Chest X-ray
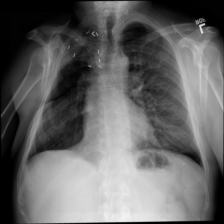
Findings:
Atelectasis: negative
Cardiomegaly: negative
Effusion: negative
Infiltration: negative
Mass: negative
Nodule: negative
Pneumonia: negative
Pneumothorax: negative
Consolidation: negative
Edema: negative
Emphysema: negative
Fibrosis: negative
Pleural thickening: negative
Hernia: negative